Platform: macOS
Application: Chrome
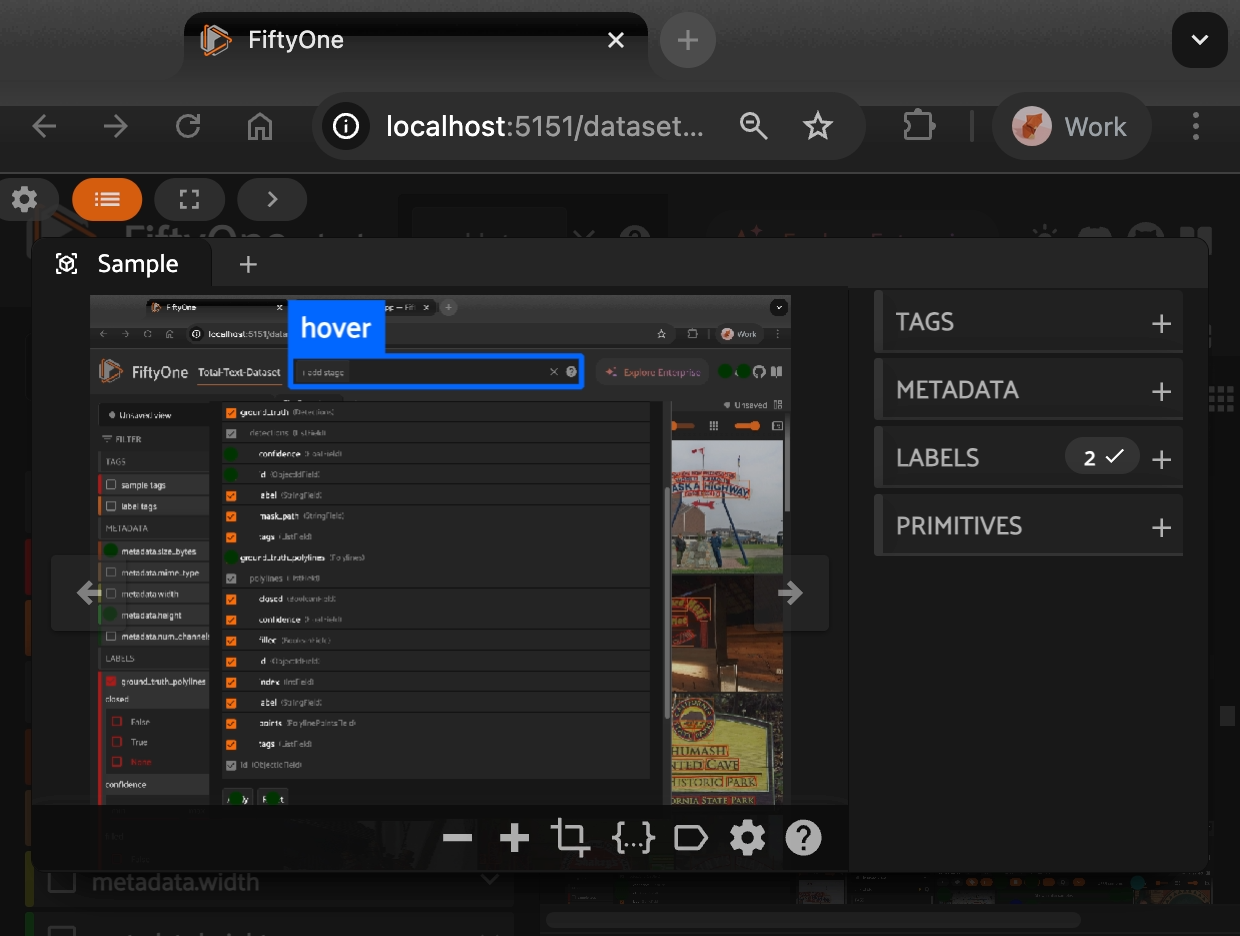
task_description: Hide the sidebar from the sample modal
action_type: click
element_info: Icon

task_description: Enter full screen mode
action_type: click
element_info: Icon

task_description: Open display options menu for this sample
action_type: click
element_info: Icon

task_description: Open the operators browser menu
action_type: click
element_info: Icon

task_description: Clear all labels from the sample modal
action_type: click
element_info: Icon

task_description: Expand the tags group in the sidebar
action_type: click
element_info: Icon

task_description: Expand the metadata group in the sidebar
action_type: click
element_info: Icon

task_description: Expand the labels group in the sidebar
action_type: click
element_info: Icon

task_description: Expand the primitives group in the sidebar
action_type: click
element_info: Icon

task_description: Show tooltip for hover label on the view bar of the sample in the modal
action_type: hover
element_info: Menu Item
task_description: Locate the tags group in the sidebar of the sample modal
action_type: hover
element_info: Menu Item

task_description: Locate the metadata group in the sidebar of the sample modal
action_type: hover
element_info: Menu Item

task_description: Locate the labels group in the sidebar of the sample modal
action_type: hover
element_info: Menu Item

task_description: Locate the primitives group in the sidebar of the sample modal
action_type: hover
element_info: Menu Item

task_description: Locate the sidebar in the sample modal
action_type: hover
element_info: Menu Item

task_description: Locate the sample panel in this modal
action_type: hover
element_info: Menu Item

task_description: Zoom out the sample in the modal
action_type: click
element_info: Icon

task_description: Zoom in on the sample in the modal
action_type: click
element_info: Icon

task_description: Reset zoom to default in the sample modal
action_type: click
element_info: Icon

task_description: Toggle JSON view
action_type: click
element_info: Icon

task_description: Toggle visibility of all overlays in the sample modal
action_type: click
element_info: Icon

task_description: Open preferences menu for this sample
action_type: click
element_info: Icon

task_description: Open keyboard shortcuts menu
action_type: click
element_info: Icon

task_description: Locate the controls menu in the modal
action_type: hover
element_info: Menu Item